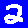
Digit: 2